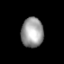
Tissue: lung
Cell type: Fibroblasts
Senescence score: 0.568
Nuclear area (px): 649
Mean DAPI intensity: 155.559